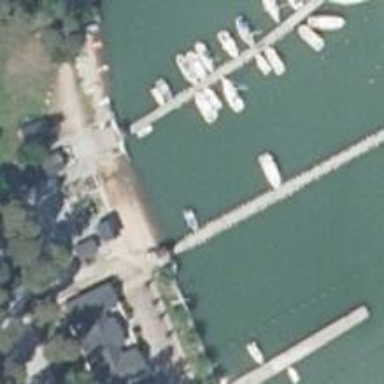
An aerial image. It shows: Man-made pier.